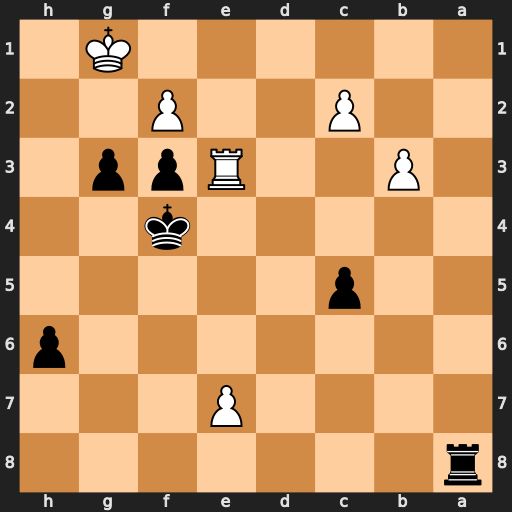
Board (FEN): r7/4P3/7p/2p5/5k2/1P2Rpp1/2P2P2/6K1
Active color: b
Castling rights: -
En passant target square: -
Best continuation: Ra1+ Re1 Rxe1#